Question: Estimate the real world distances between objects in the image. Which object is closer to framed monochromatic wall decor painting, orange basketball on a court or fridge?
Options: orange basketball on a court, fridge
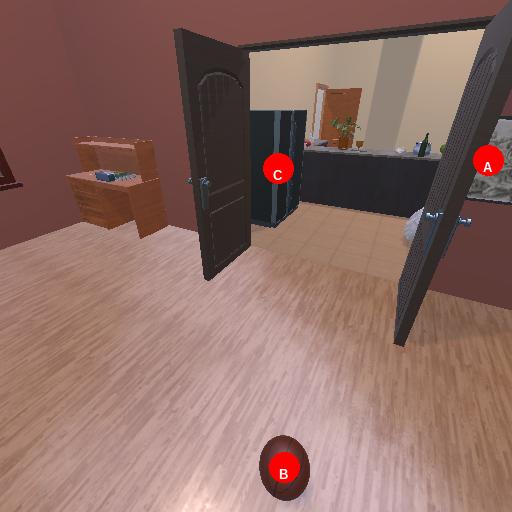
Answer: orange basketball on a court